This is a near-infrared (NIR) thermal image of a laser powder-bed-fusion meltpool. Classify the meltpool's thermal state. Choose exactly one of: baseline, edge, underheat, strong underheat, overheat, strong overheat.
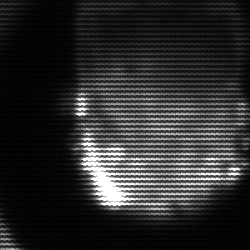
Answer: baseline